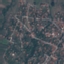
Land use / land cover class: Residential